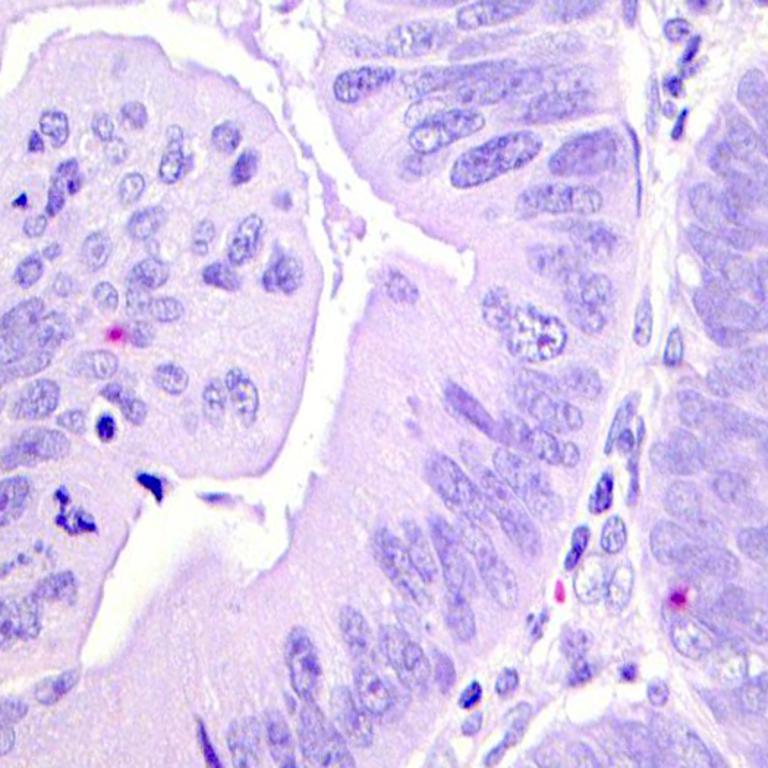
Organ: colon
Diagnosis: adenocarcinomas